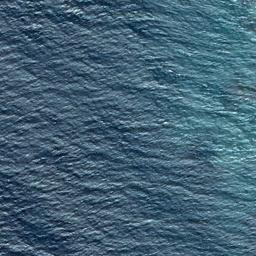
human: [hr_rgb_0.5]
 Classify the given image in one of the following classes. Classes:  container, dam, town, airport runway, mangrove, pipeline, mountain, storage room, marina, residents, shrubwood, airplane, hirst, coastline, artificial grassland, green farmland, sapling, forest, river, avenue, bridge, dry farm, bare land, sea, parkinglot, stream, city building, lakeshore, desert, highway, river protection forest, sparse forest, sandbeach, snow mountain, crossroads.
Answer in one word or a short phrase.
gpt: sea